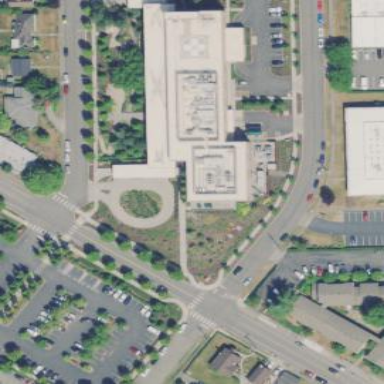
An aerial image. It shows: Hospital building.